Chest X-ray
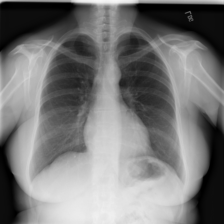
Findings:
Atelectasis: negative
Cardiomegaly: negative
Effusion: negative
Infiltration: negative
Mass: negative
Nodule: negative
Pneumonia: negative
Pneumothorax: negative
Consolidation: negative
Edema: negative
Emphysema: negative
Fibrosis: negative
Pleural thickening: negative
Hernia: negative